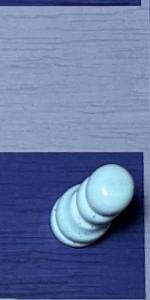
Label: Pawn_White